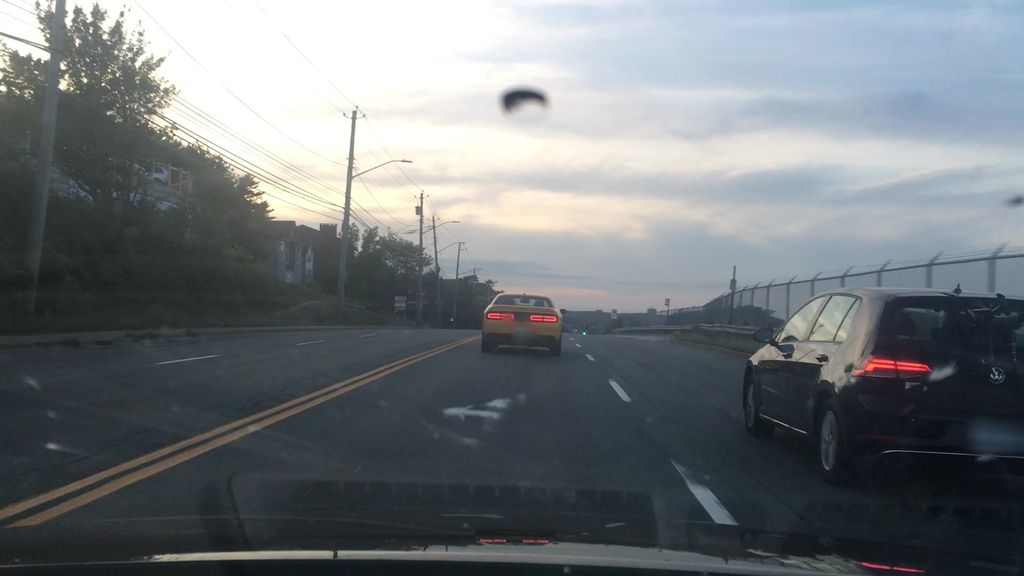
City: halifax